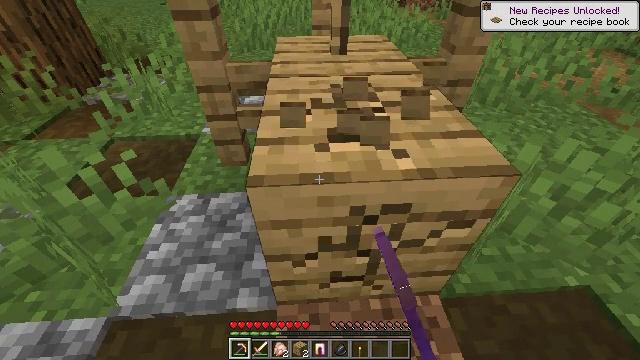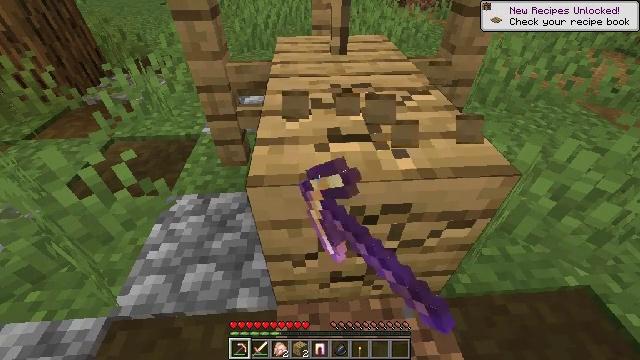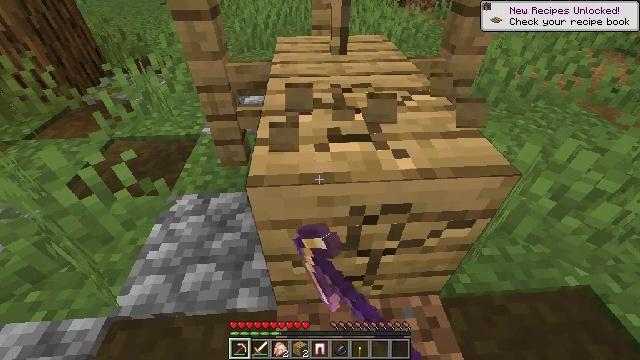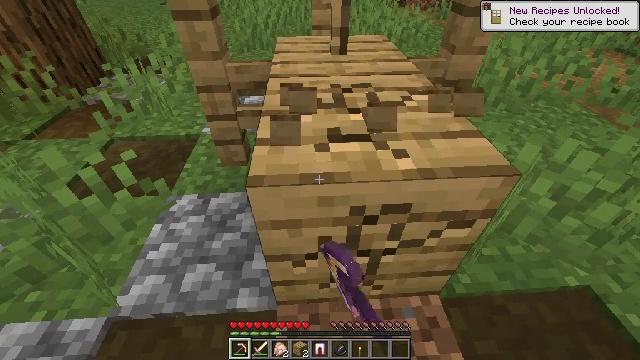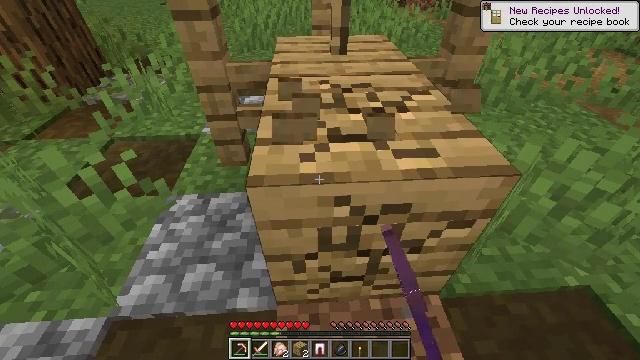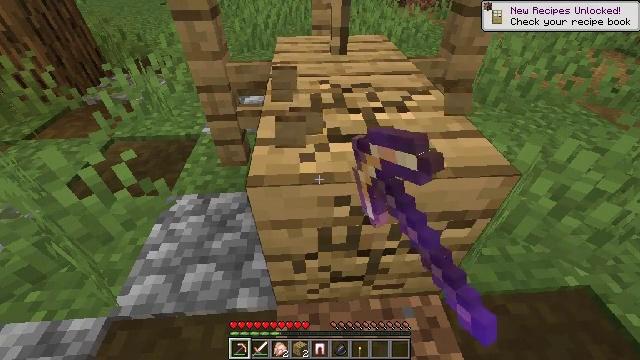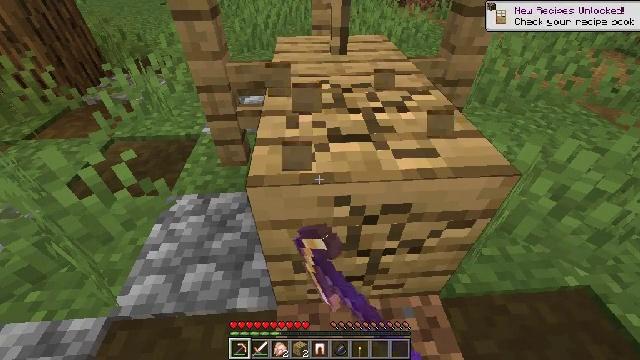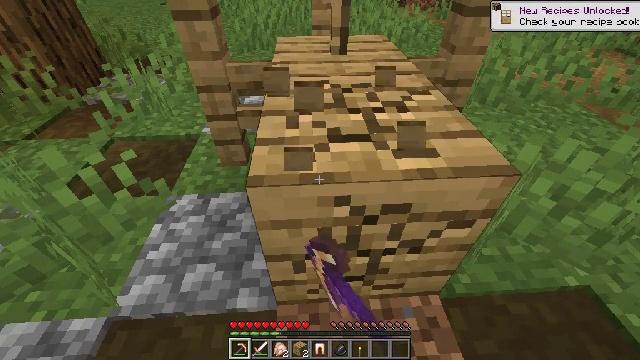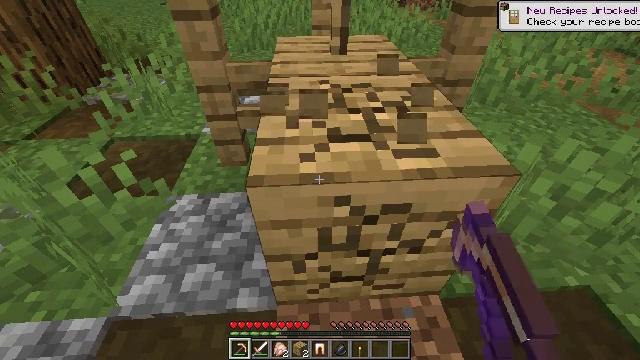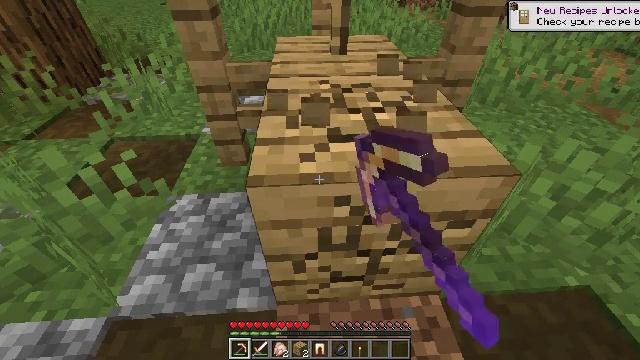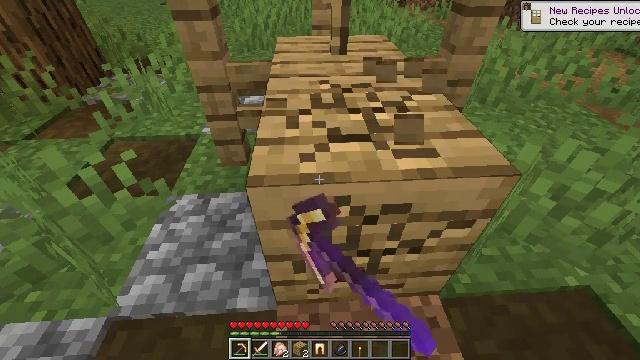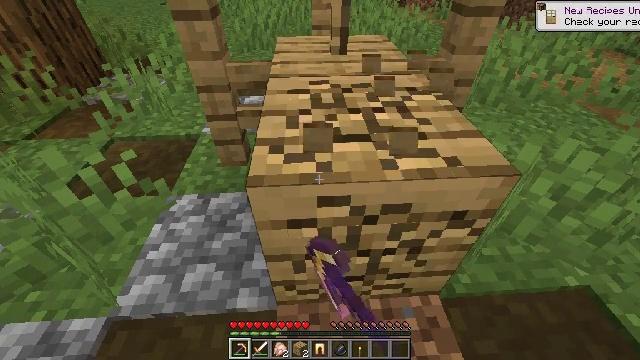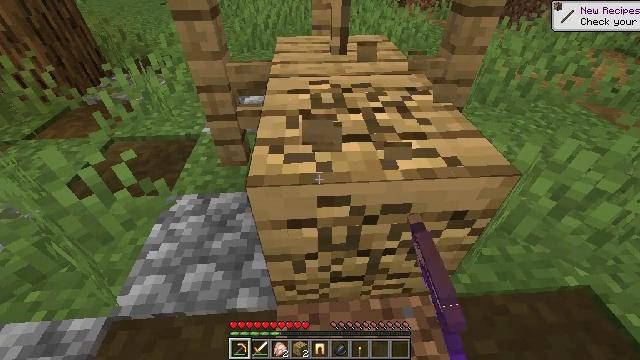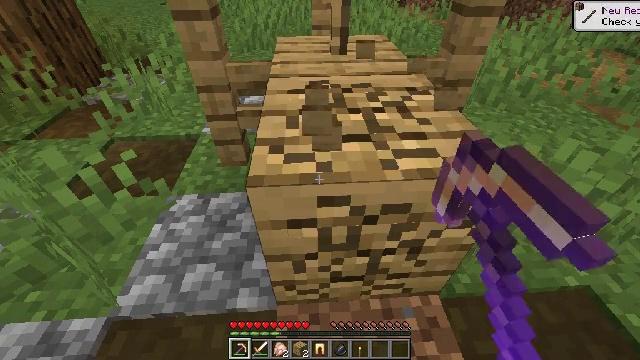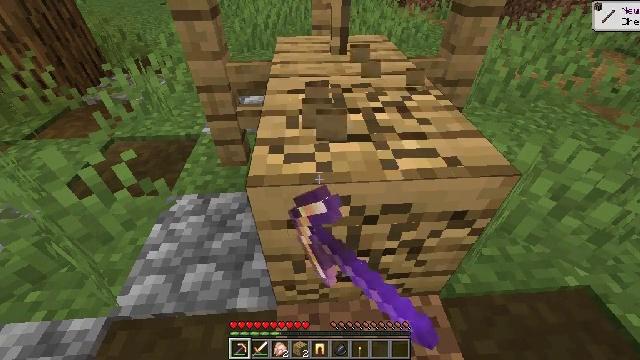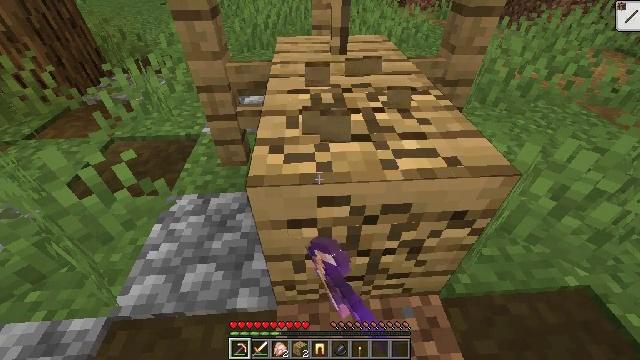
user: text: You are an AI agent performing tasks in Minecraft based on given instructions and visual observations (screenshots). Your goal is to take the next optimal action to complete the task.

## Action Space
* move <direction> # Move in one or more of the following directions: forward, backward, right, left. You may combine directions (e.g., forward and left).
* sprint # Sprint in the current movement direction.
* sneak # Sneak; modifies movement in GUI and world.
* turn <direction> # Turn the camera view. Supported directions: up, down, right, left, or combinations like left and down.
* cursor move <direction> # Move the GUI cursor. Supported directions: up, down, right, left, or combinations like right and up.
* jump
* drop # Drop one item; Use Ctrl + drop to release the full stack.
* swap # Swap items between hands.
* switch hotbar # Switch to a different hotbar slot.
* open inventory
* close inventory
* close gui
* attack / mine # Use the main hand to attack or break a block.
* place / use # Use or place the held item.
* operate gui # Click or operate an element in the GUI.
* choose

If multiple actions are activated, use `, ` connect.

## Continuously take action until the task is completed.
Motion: motion action
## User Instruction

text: Collect the oak planks from the structure.
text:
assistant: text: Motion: attack / mine
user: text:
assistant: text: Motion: attack / mine
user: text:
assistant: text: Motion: attack / mine
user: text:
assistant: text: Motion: attack / mine
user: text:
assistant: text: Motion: attack / mine
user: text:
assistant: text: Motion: attack / mine
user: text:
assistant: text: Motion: attack / mine
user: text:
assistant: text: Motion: attack / mine
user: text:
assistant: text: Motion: attack / mine
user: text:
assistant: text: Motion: attack / mine
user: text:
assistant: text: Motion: attack / mine
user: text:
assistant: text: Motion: attack / mine
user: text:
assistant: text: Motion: attack / mine
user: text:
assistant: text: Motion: attack / mine
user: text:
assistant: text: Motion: attack / mine
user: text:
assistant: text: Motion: attack / mine
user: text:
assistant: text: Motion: attack / mine
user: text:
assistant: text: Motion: attack / mine
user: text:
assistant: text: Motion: attack / mine
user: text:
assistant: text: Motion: attack / mine
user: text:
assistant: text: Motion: attack / mine
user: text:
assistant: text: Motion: attack / mine
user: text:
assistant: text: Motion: attack / mine
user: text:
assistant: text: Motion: attack / mine
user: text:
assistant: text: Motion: attack / mine
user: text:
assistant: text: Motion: attack / mine
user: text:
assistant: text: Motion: attack / mine
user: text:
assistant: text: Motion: attack / mine
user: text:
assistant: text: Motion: attack / mine
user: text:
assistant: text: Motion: move forward, attack / mine